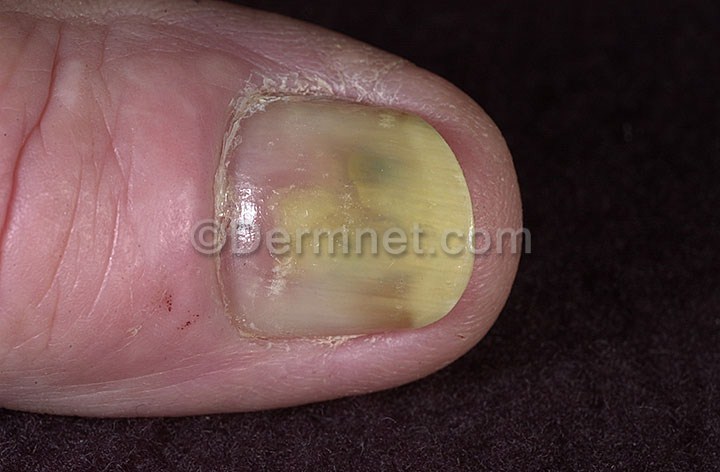
Disease: Nail Fungus and other Nail Disease